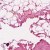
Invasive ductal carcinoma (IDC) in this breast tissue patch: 0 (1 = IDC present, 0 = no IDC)